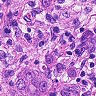
Metastatic tissue present: yes